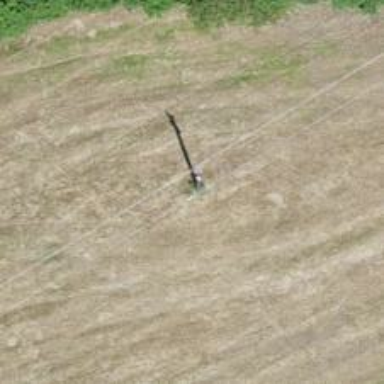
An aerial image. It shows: Power pole.